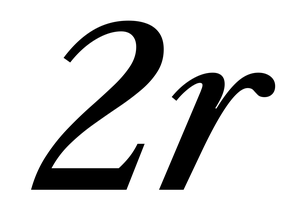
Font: LibreCaslonText-Italic_Medium_Italic